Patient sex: F
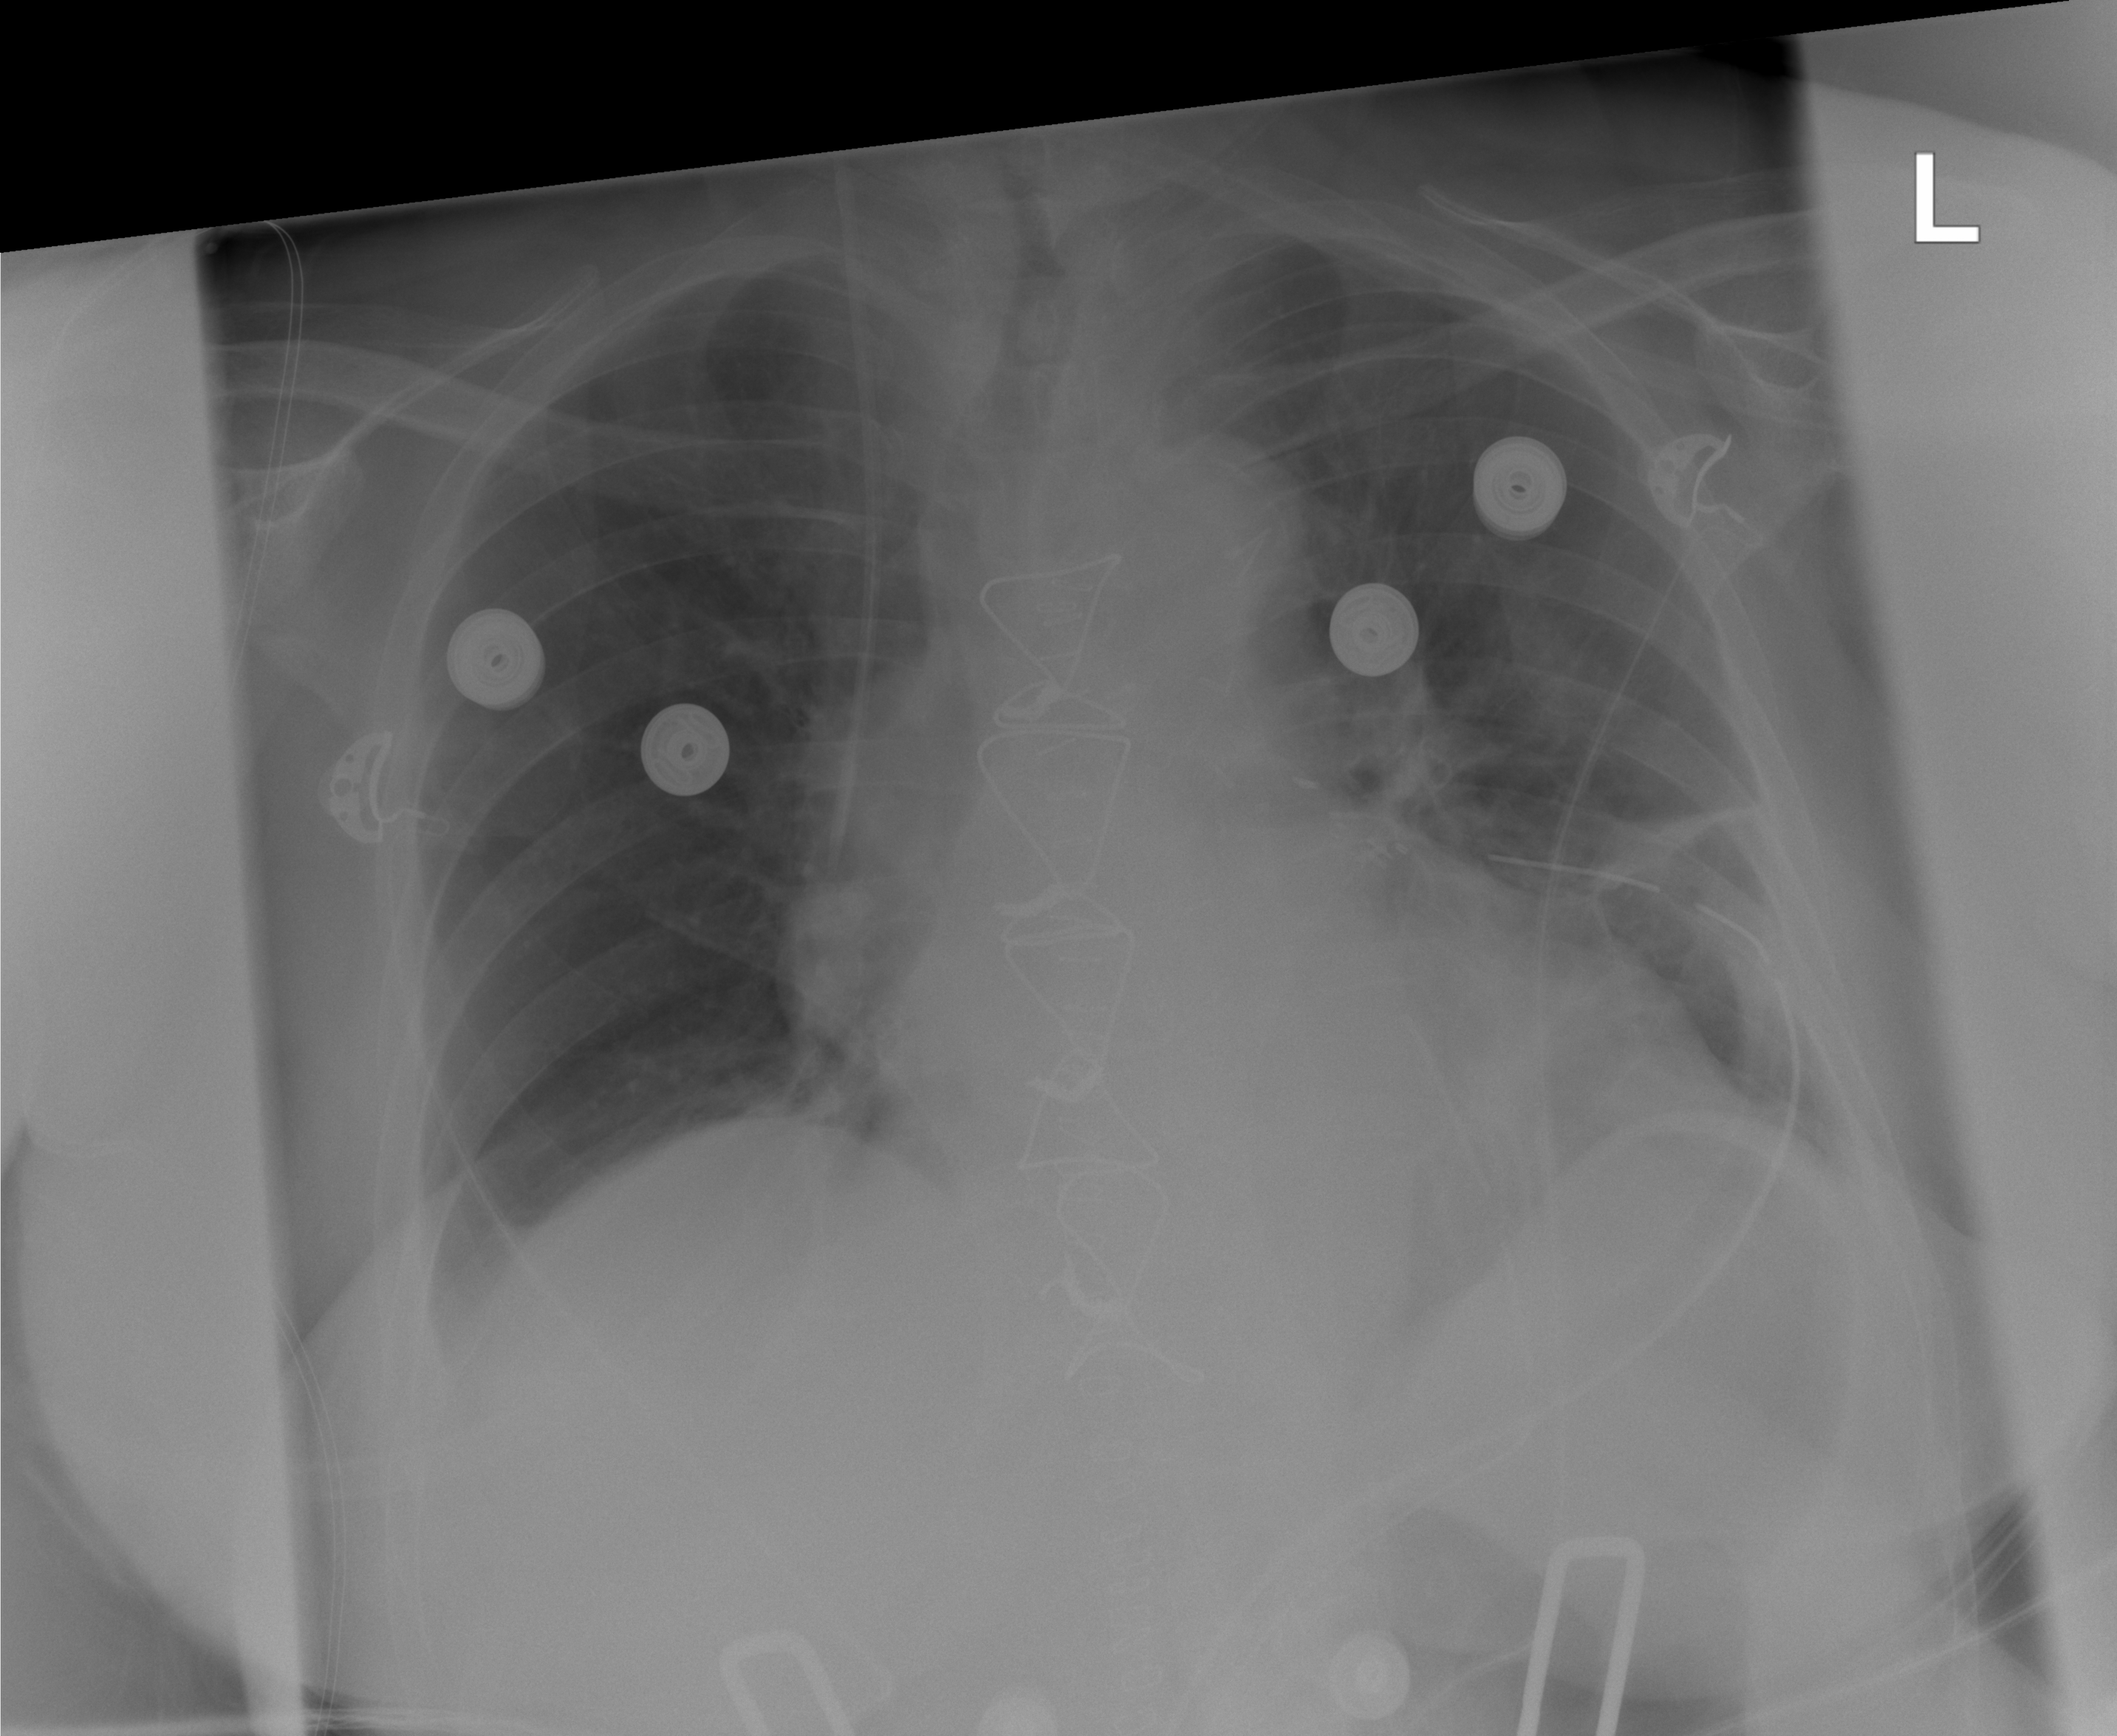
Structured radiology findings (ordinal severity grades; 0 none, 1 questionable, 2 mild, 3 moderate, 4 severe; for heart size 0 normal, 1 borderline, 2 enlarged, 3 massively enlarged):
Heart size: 0
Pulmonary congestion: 0
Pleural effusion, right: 2
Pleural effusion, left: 2
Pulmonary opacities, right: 0
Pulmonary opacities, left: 0
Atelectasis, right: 2
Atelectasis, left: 2